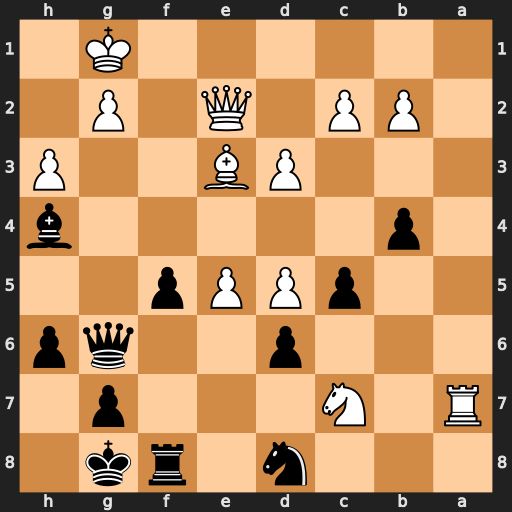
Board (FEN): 3n1rk1/R1N3p1/3p2qp/2pPPp2/1p5b/3PB2P/1PP1Q1P1/6K1
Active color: b
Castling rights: -
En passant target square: -
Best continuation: f4 Bxf4 Rxf4